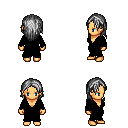
a pixel art fantasy rpg character, female body template, human, tanned skin, black robe, magenta pants, gray long hairstyle, four views (front, back, left, right), 2x2 character sprite sheet, small pixel art, hard edges, no anti-aliasing